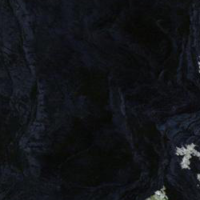
EUNIS habitat code: 48
Species observed at this site:
Capra ibex